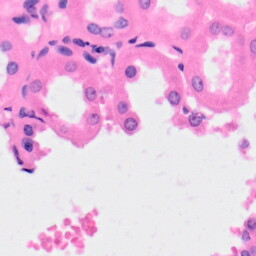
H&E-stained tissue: Kidney